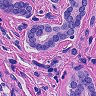
Metastatic tissue present: yes